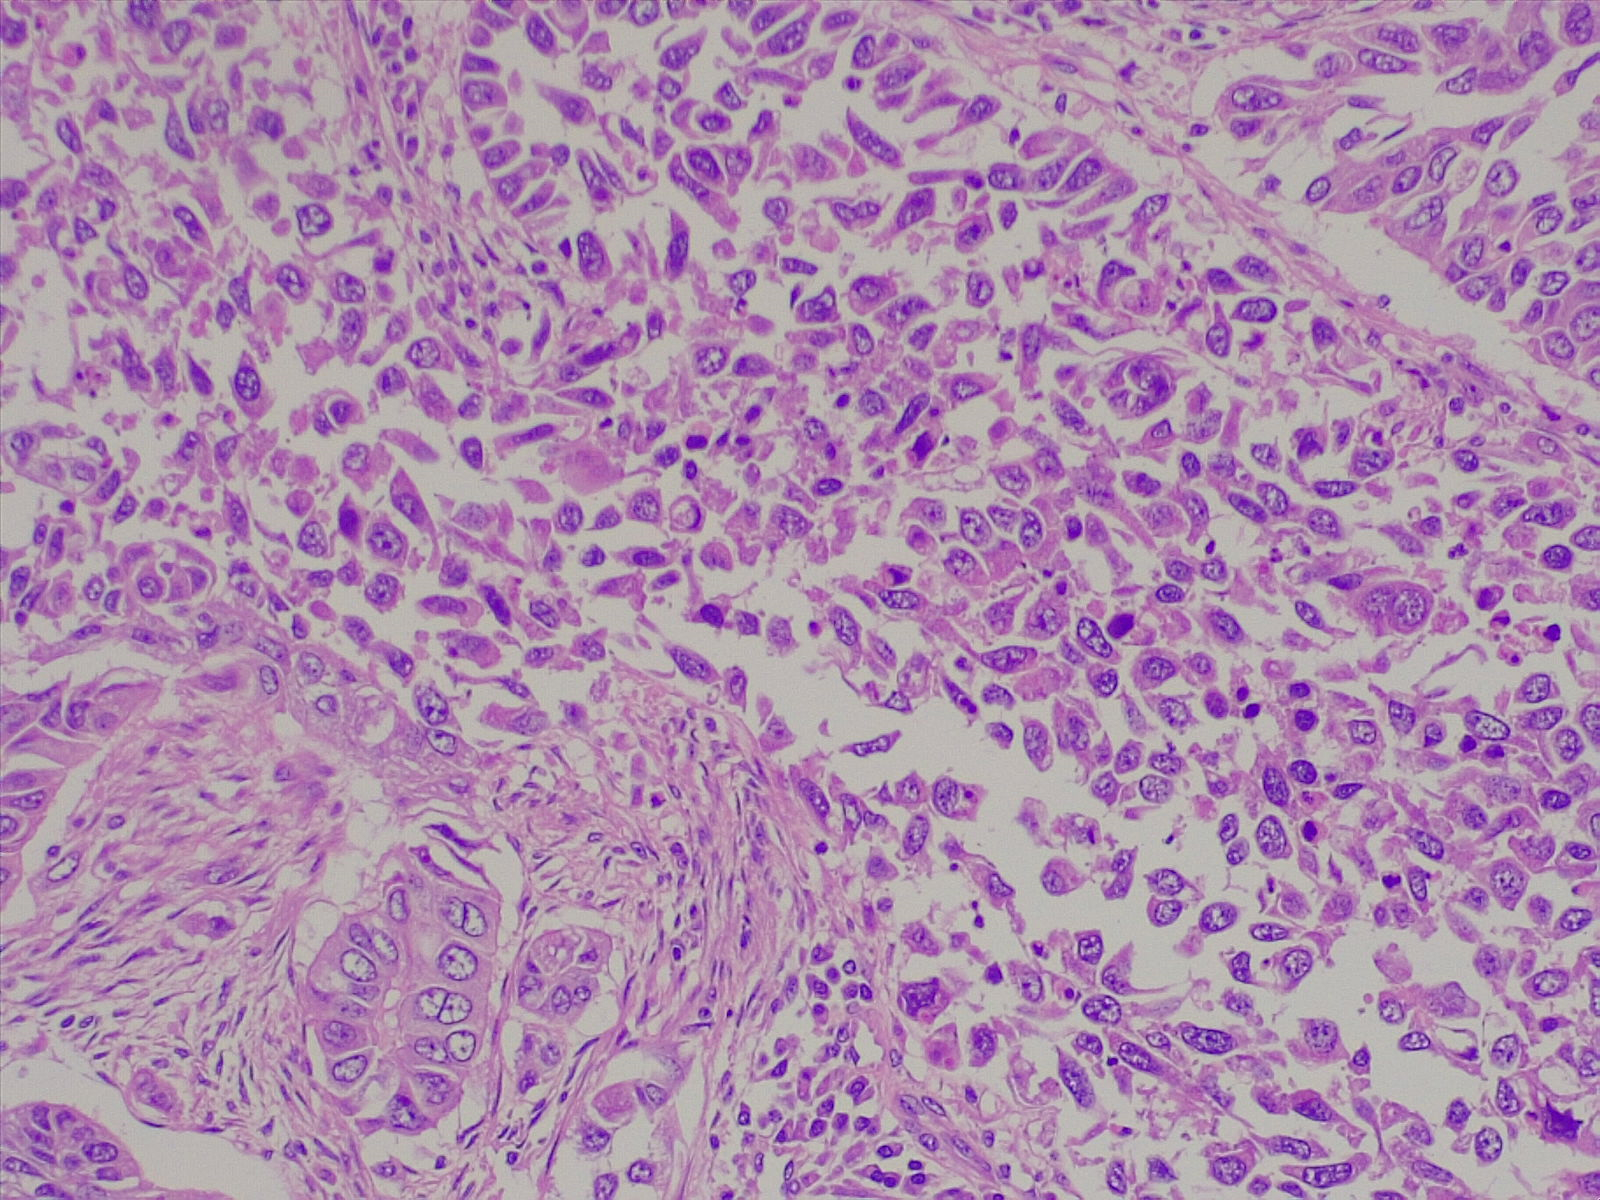
Label: lung squamous cell carcinoma, poorly differentiated